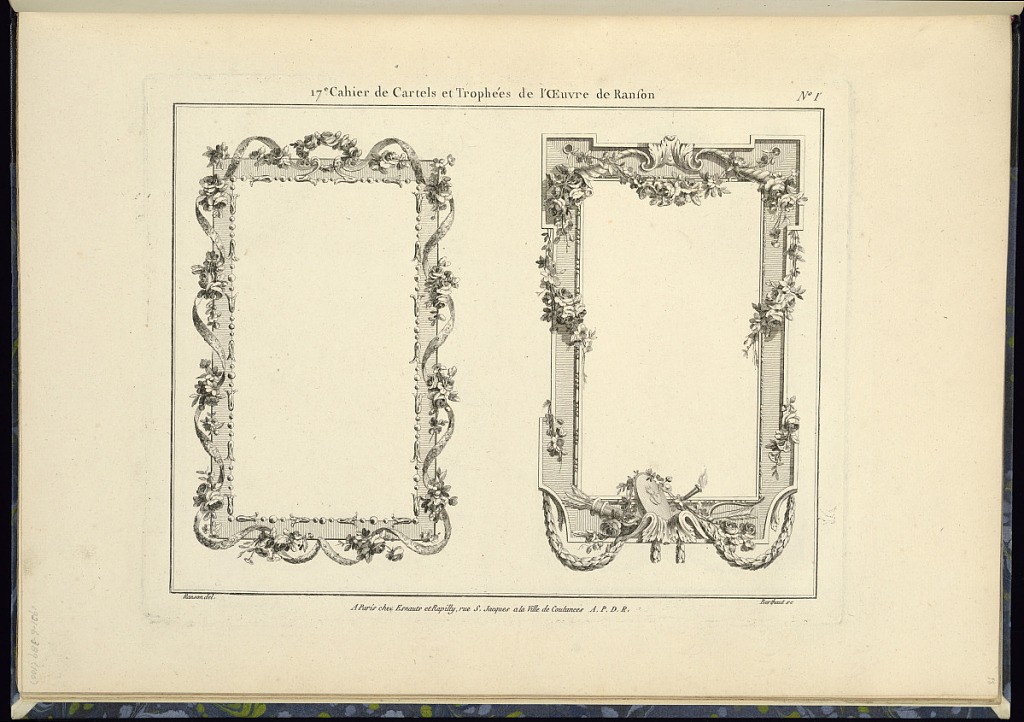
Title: Title Page
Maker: Pierre Ranson, French, 1736–1786
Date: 1778
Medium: Etching on laid paper
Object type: Print
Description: Title page and two designs for frames or framing devices featuring, ribbons, flowers, fleurons, scrolling acanthus leaves (rinceaux), festoons of flowers and leaves, cornucopia,  flaming torch, bow, quiver of arrows, and a target with hearts. The plate is titled, numbered, and signed.